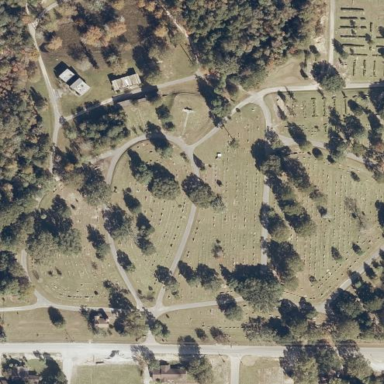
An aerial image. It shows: Graveyard used as cemetery.